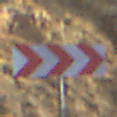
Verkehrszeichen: RichtungstafelnInKurvenGrossLinks
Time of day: MorningAfternoon
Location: Outdoor (RoadRail)
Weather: PartlyCloudy
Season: NotSpecified
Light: Natural